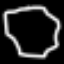
Label: octagon